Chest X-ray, PA view. Patient: 68 years old, sex M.
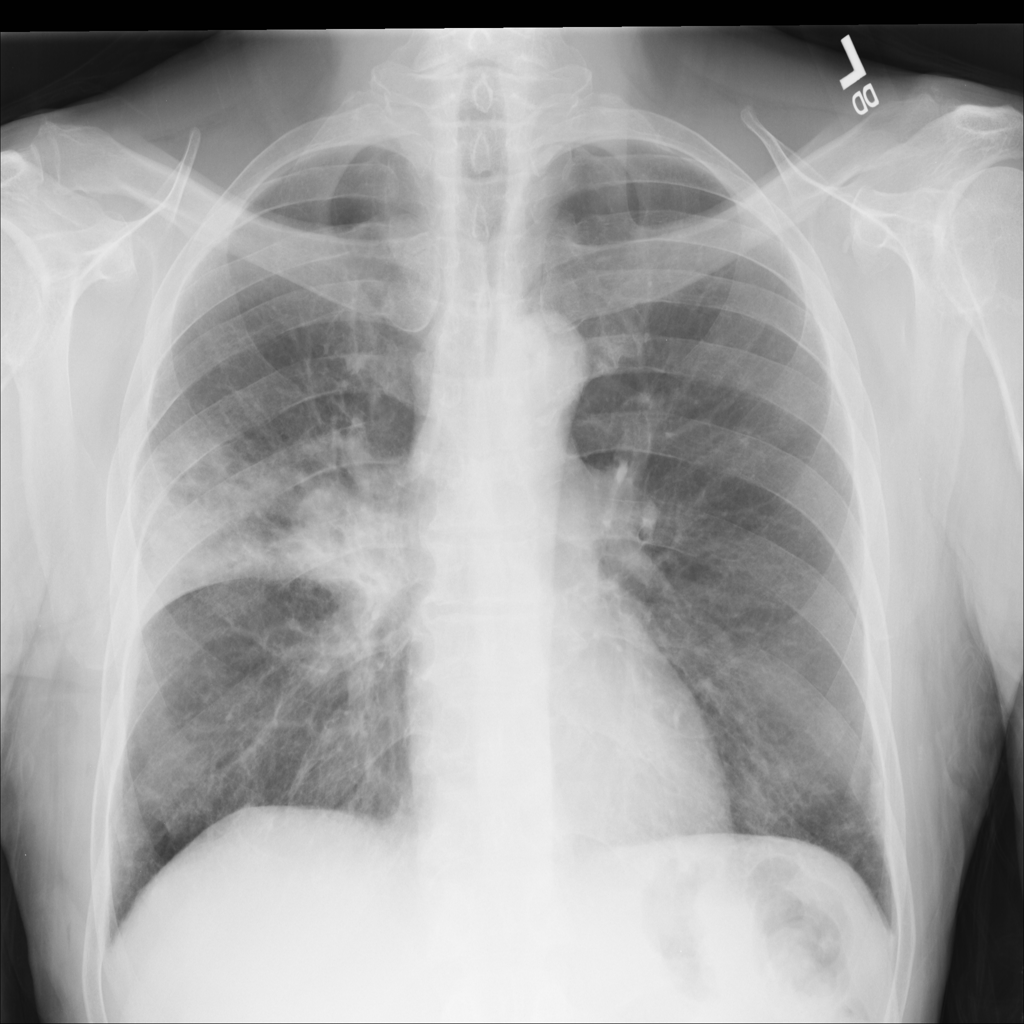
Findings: Infiltration